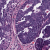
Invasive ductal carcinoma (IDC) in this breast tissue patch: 0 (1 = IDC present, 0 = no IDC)